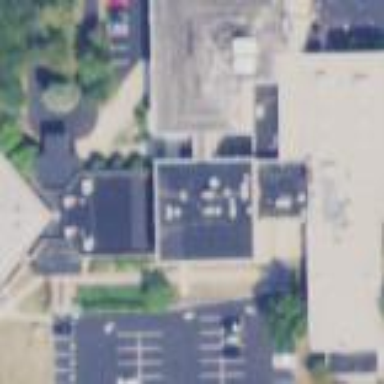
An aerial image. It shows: Building.